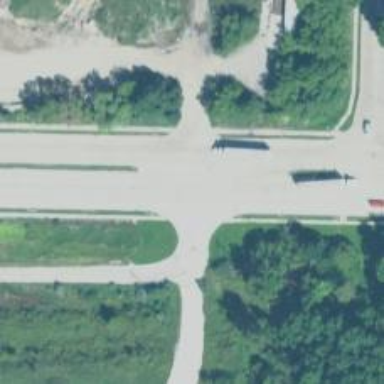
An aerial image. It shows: Dual carriageway secondary road.